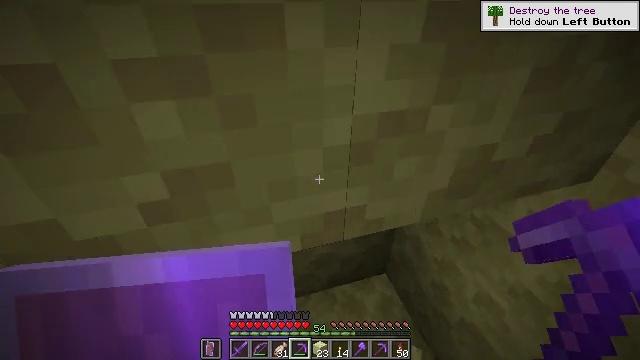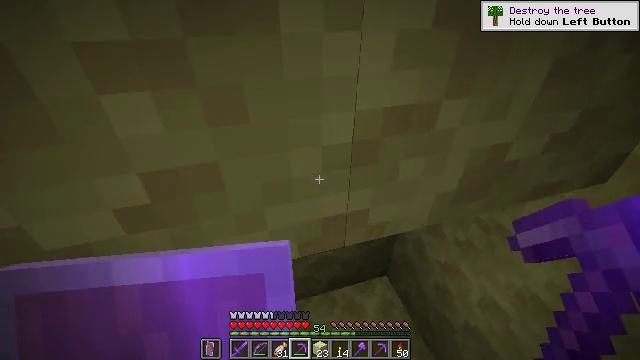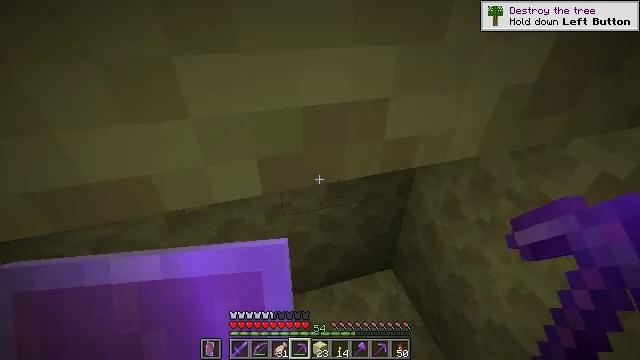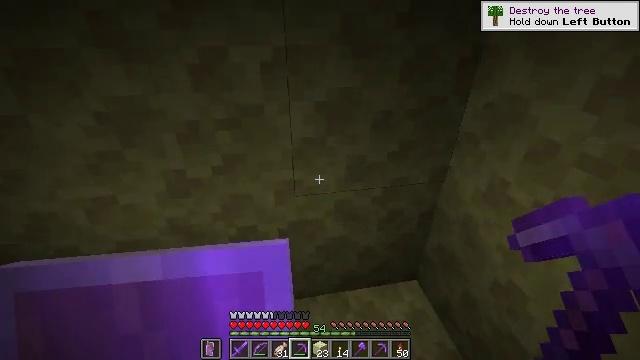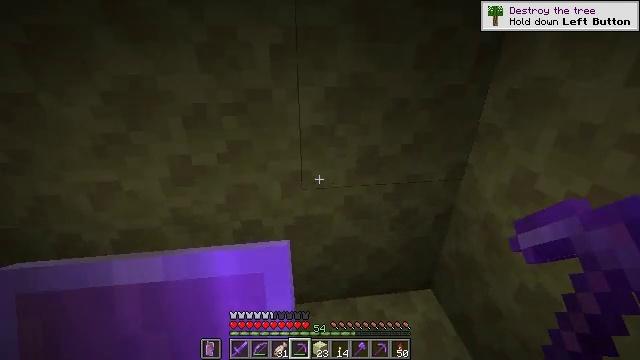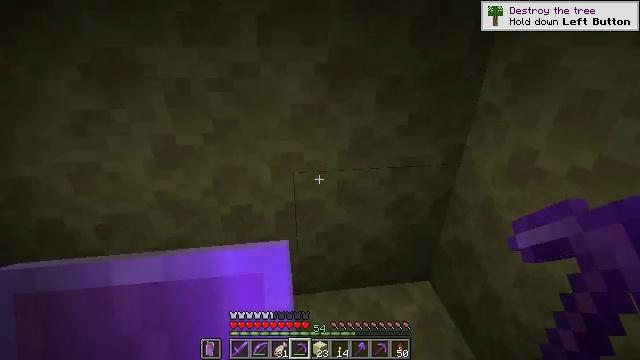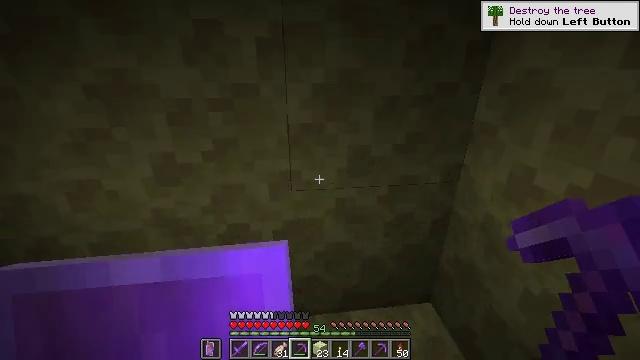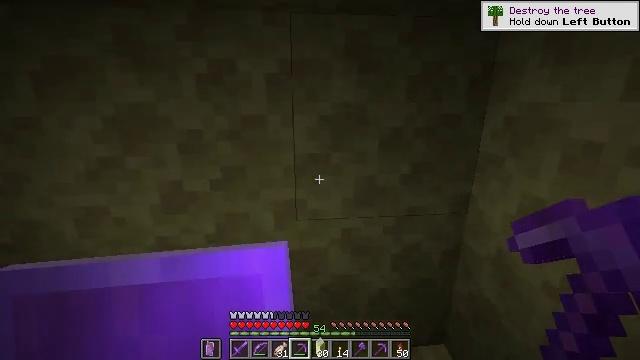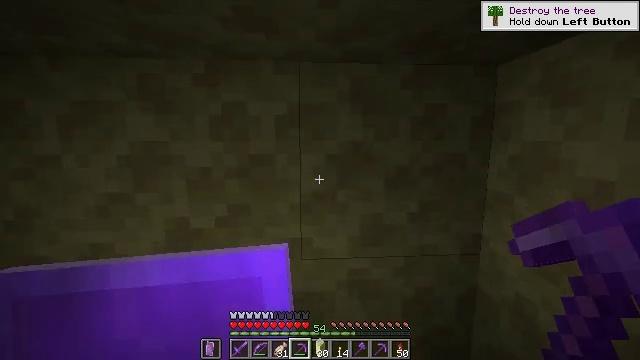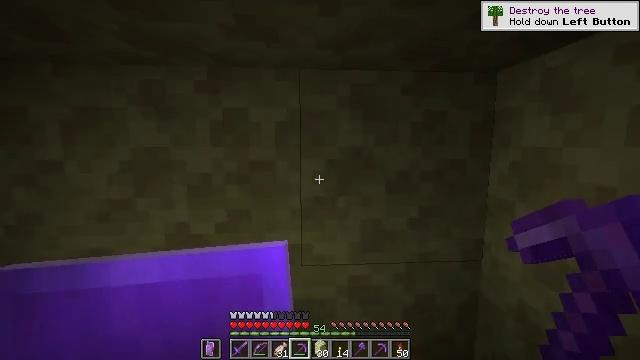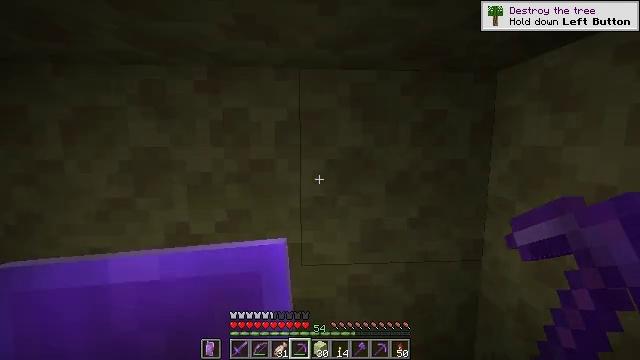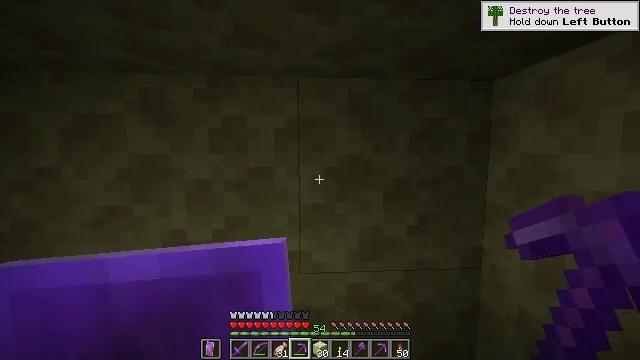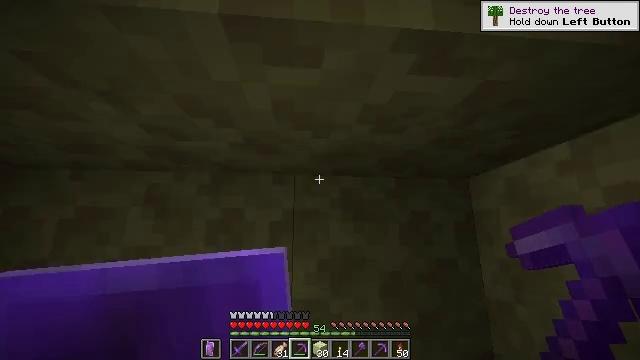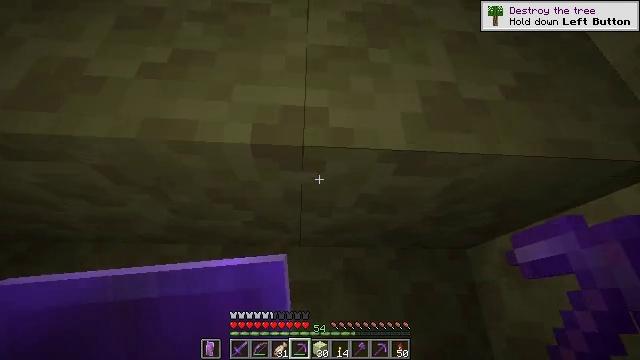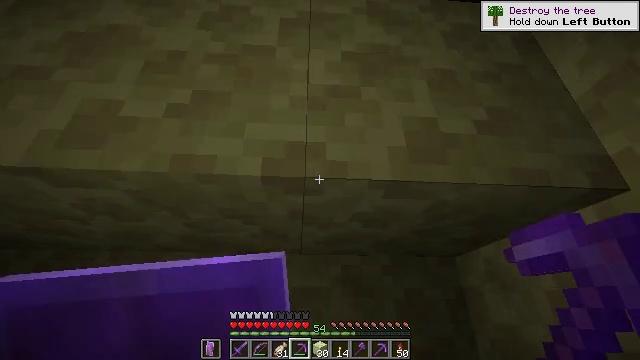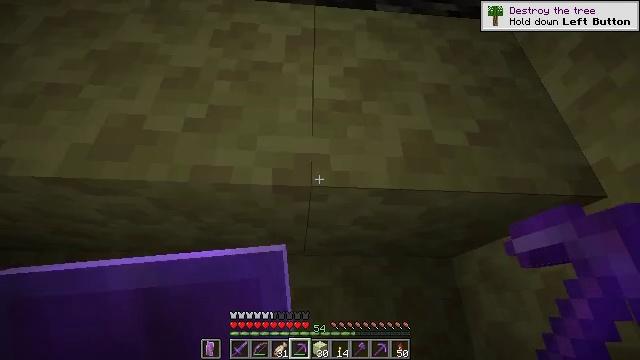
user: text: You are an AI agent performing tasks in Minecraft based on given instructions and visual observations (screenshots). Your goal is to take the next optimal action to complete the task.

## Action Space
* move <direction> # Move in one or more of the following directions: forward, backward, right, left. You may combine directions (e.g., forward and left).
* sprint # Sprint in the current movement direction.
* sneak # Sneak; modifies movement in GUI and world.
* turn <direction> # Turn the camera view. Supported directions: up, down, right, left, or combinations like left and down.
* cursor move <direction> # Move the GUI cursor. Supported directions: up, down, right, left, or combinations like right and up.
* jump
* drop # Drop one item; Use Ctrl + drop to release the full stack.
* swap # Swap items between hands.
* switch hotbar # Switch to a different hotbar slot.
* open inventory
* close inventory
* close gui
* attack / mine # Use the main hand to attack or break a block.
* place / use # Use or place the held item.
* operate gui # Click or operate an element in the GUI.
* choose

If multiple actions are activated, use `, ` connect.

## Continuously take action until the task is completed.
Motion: motion action
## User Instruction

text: Gather end stone from the End.
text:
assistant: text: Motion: move forward
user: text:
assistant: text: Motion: move forward
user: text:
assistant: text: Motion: move forward, turn left and up
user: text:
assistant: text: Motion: turn left and up
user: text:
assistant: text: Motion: no_op
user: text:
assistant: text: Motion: turn up
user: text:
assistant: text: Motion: turn left and up
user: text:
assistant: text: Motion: turn left and up
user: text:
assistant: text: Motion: turn up
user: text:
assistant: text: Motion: no_op
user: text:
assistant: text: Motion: turn up
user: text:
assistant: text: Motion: move back, turn right and up
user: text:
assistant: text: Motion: move back, turn up
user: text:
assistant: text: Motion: move back
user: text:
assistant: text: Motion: move back
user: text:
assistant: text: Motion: no_op
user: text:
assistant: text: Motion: no_op
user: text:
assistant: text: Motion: no_op
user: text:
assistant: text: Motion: no_op
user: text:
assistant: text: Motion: turn down
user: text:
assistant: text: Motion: turn down
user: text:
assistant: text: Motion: no_op
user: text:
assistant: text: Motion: no_op
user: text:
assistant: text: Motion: turn up
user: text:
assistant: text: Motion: turn left and up
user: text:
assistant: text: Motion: turn up
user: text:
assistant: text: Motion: no_op
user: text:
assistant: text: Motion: no_op
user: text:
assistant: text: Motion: no_op
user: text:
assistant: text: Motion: no_op